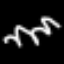
Label: squiggle